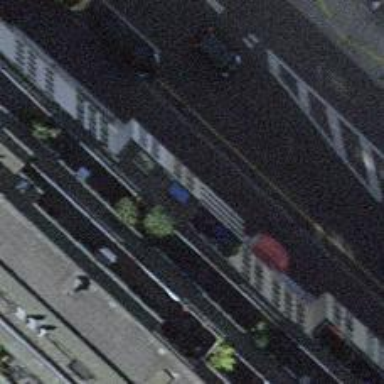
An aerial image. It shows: Nightclub.